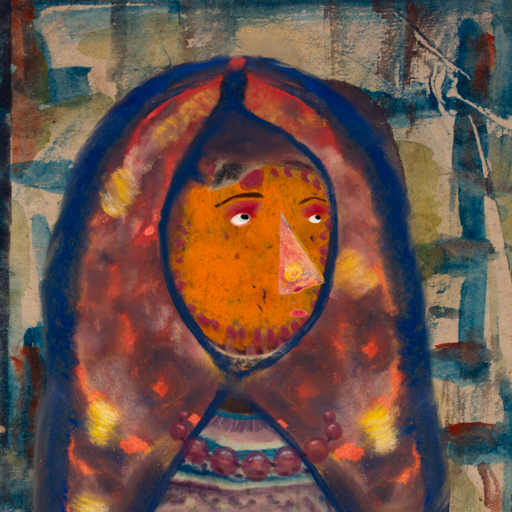
Background: Orphan, Head And Neck Side: Doll_w_Hair, Face Side: Irani, Bust: HillGirl, Hair Side: Childish, Head Accessory: Mother_And_Son_Mother_Scarf, Second Necklace: Blank, Necklace: Irani_2, Baby: Blank